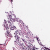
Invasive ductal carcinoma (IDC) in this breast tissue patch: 0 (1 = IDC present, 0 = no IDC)